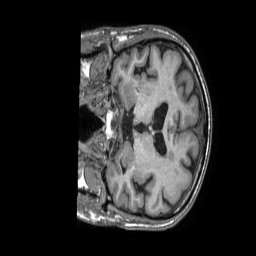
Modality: T1w
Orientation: coronal
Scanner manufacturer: philips
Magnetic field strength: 1.5 T
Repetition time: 0.007079 s
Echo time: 0.003198 s